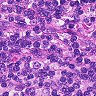
Metastatic tissue present: no